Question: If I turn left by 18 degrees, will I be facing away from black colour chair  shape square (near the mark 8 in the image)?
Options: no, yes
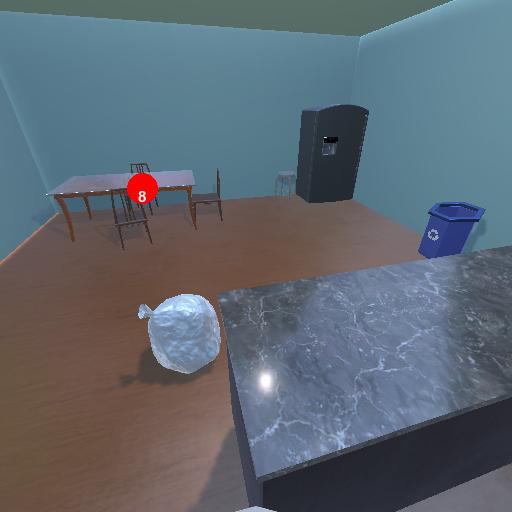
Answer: no